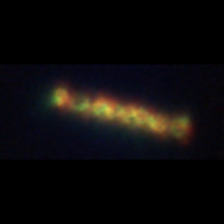
Taxon: Chaetoceros
Group: Diatoms